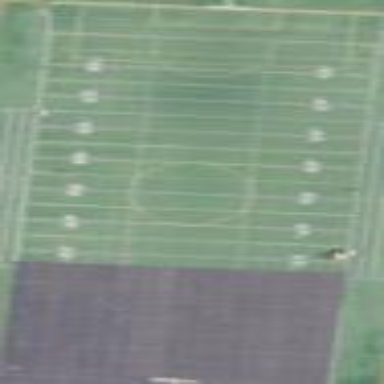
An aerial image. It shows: Pitch for American football.